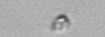
Label: detritus